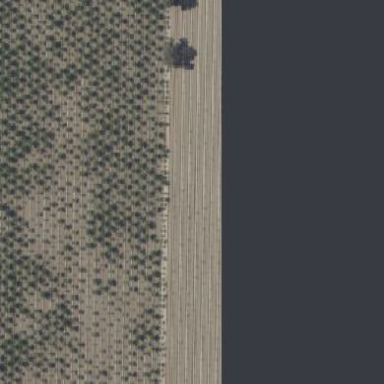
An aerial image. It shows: Orchard with nectarine trees.